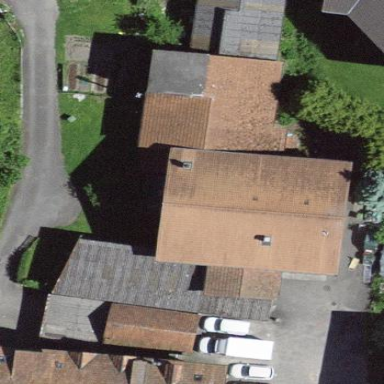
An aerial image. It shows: Residential building.